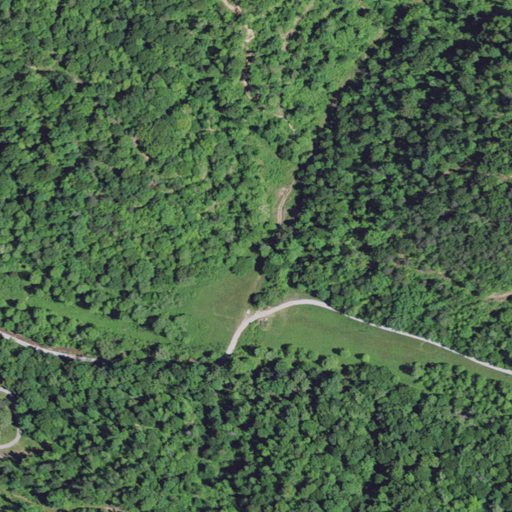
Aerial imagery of valley in Kentucky named Big Hollow containing deciduous forest, mixed forest, open development, low intensity development, and medium intensity development